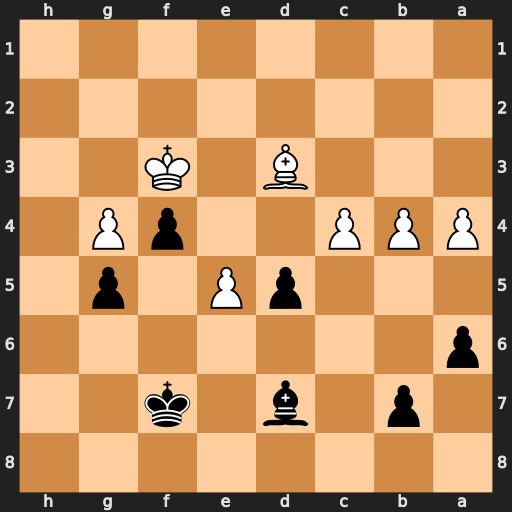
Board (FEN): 8/1p1b1k2/p7/3pP1p1/PPP2pP1/3B1K2/8/8
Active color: b
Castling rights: -
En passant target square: -
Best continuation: dxc4 Bxc4+ Be6 Bxe6+ Kxe6